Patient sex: M
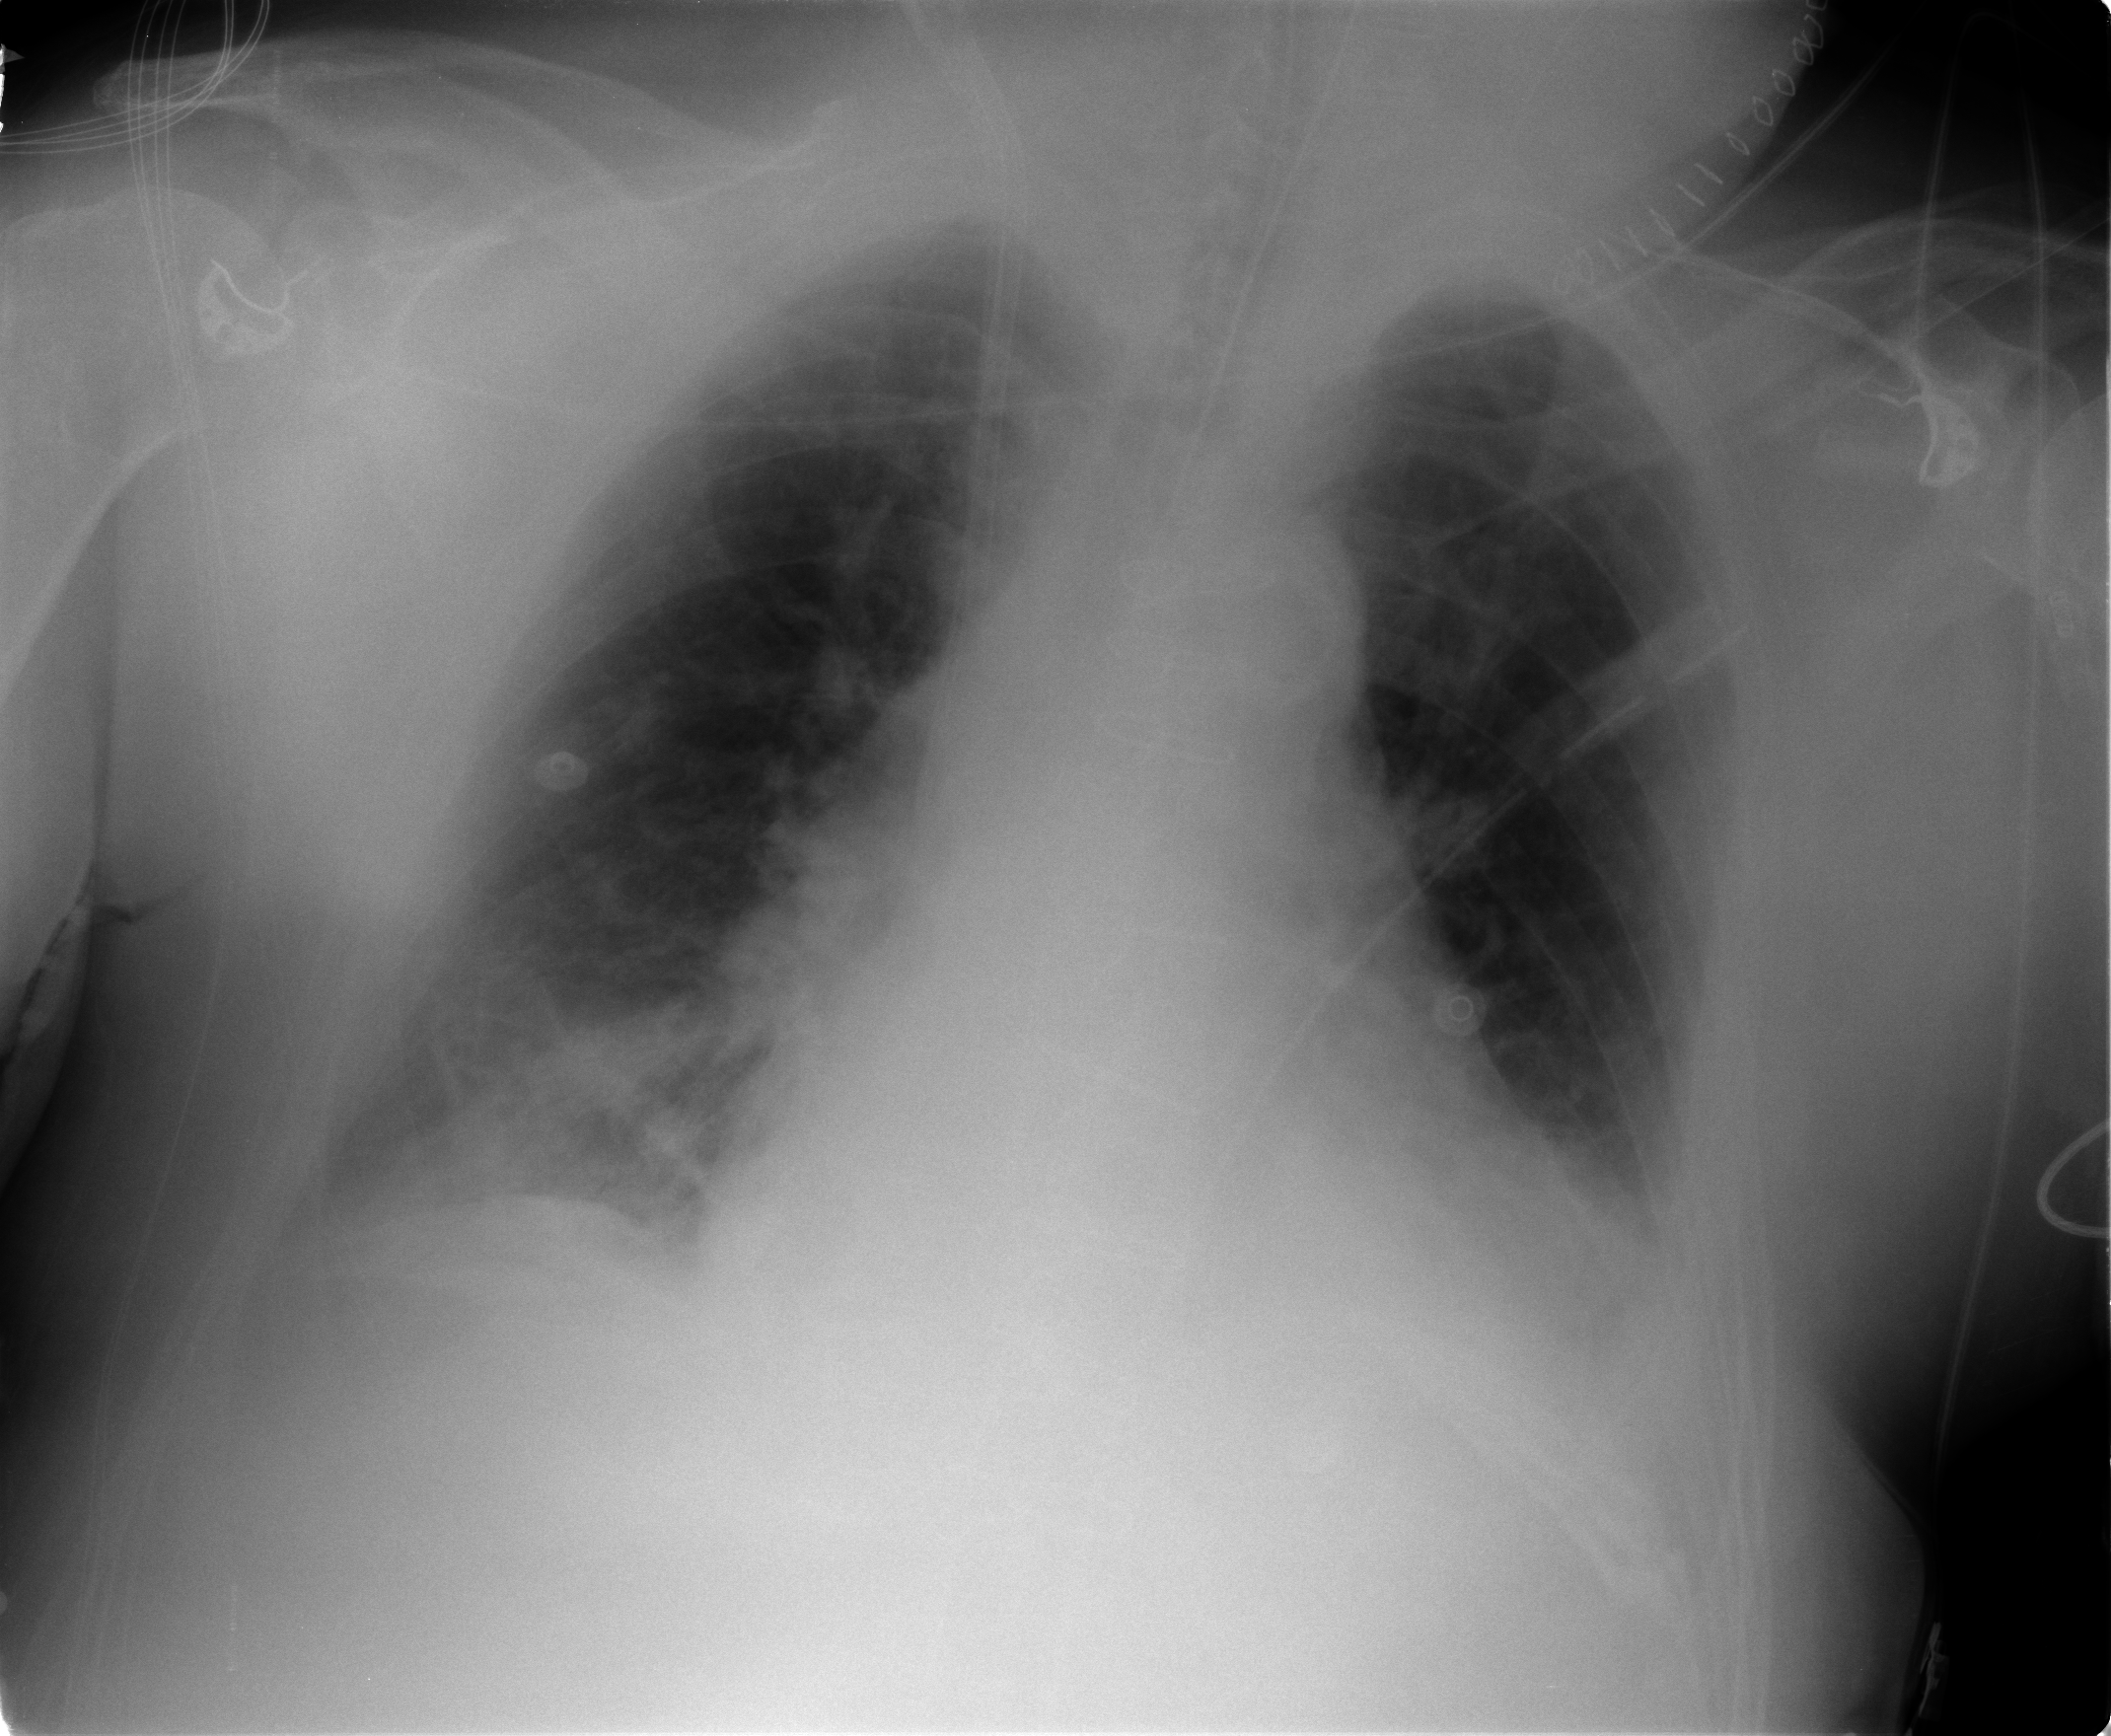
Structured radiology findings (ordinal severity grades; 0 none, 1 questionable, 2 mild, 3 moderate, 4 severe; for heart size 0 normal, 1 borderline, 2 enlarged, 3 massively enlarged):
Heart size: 2
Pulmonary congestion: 0
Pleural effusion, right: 1
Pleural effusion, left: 2
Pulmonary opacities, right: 0
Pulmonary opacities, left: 0
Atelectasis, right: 1
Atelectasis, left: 0